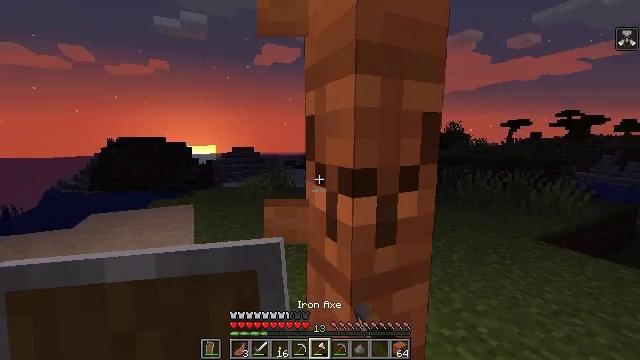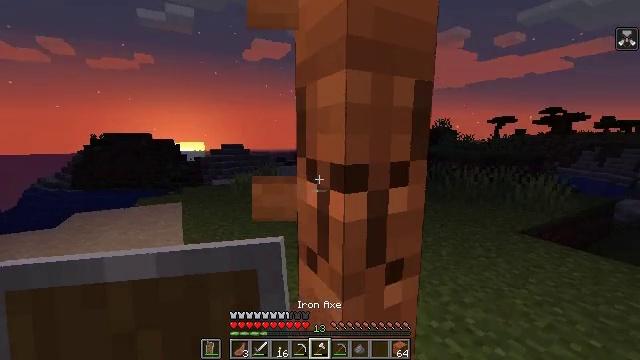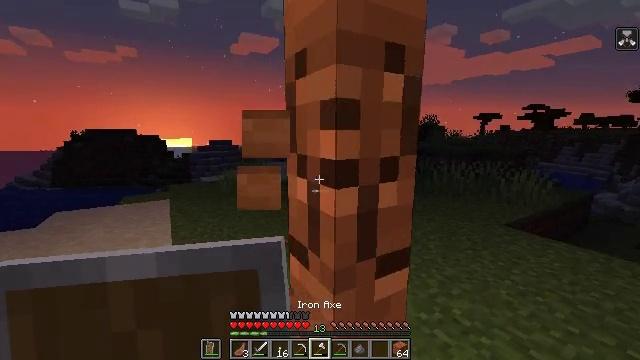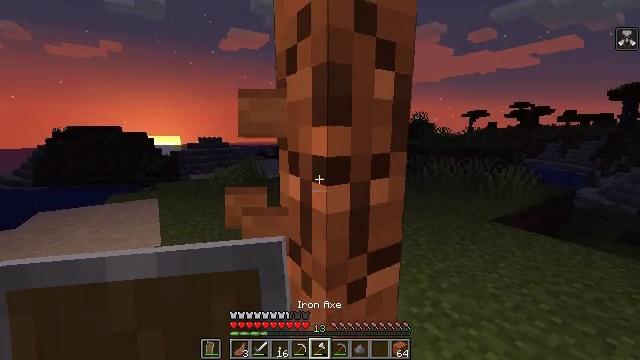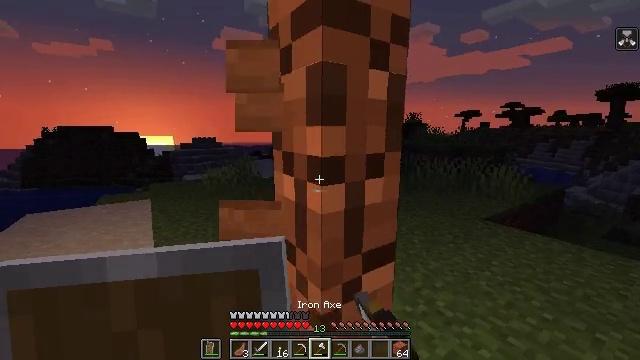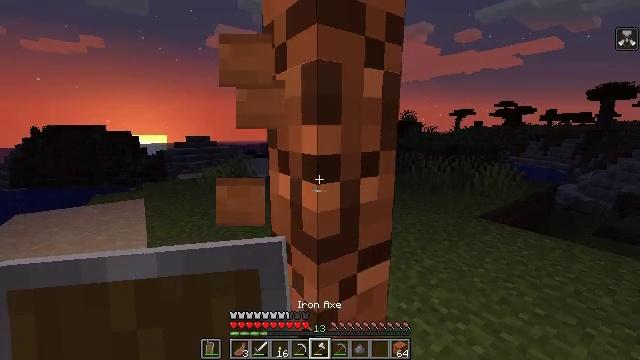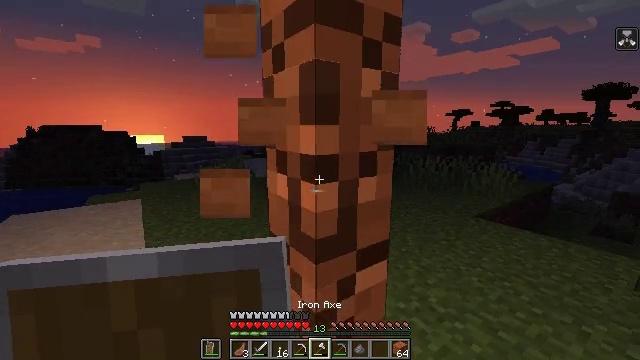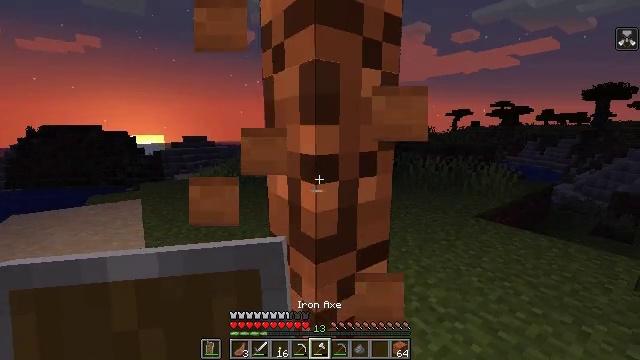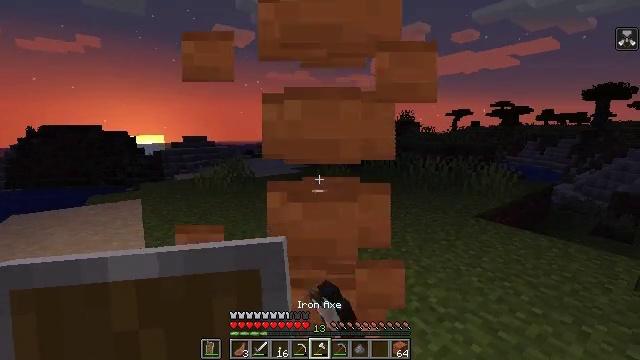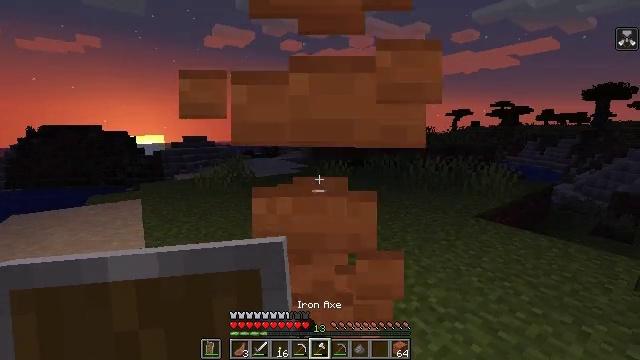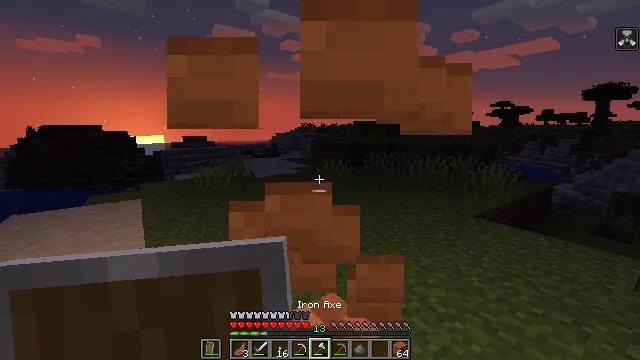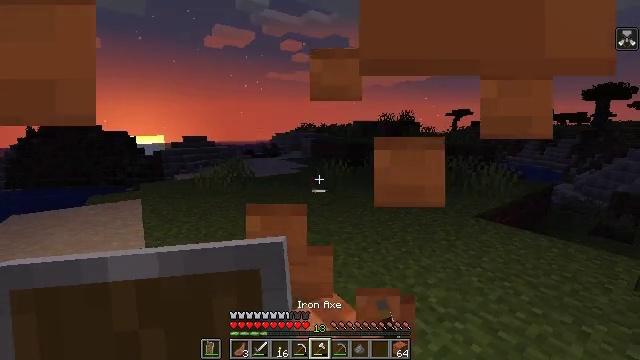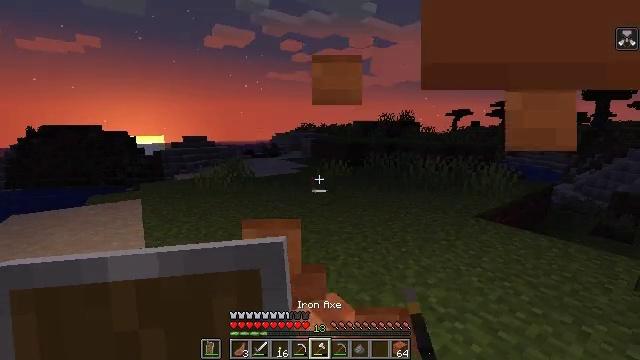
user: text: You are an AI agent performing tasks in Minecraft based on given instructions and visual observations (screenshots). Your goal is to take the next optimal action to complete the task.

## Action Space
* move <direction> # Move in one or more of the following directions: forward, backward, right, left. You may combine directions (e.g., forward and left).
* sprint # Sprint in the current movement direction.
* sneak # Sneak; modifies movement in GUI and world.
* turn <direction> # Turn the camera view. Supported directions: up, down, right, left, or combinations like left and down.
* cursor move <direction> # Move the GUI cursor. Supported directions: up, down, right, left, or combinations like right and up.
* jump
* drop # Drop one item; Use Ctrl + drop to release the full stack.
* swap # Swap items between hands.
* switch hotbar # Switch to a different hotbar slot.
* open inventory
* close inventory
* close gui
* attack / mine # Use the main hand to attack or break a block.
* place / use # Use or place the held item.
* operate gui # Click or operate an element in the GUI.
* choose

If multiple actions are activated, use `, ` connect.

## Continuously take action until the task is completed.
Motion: motion action
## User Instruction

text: Gather the acacia fence.
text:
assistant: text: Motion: turn right, attack / mine
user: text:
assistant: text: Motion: turn right, attack / mine
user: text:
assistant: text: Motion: turn right, attack / mine
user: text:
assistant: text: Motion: turn right, attack / mine
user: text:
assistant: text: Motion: turn right, attack / mine
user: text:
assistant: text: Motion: attack / mine
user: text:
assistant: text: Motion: attack / mine
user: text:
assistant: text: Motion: attack / mine
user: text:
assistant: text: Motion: attack / mine
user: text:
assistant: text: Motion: attack / mine
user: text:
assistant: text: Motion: attack / mine
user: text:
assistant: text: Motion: attack / mine
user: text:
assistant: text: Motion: attack / mine